Question: I am trying to got own background for every cell but it looks like:

Here's the code I'm working with
'''
cell.team1Label.backgroundColor = [UIColor clearColor];
cell.team2Label.backgroundColor = [UIColor clearColor];
cell.dateLabel.backgroundColor = [UIColor clearColor];
cell.timeLabel.backgroundColor = [UIColor clearColor];
cell.stadiumLabel.backgroundColor = [UIColor clearColor];
cell.contentView.backgroundColor = [UIColor colorWithPatternImage:[UIImage imageNamed:@"cell.png"]];
'''
Thanks
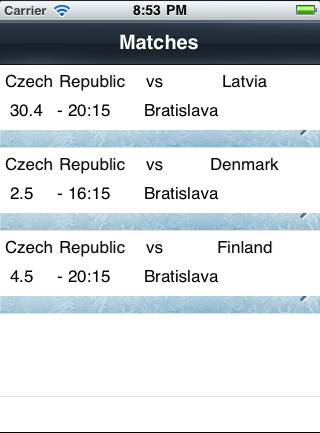
Answer: Looking at the 'UITableViewCell' class reference, there's a property called 'backgroundView' that should be the thing you're looking for.
'''
UIImageView *background = [[UIImageView alloc] initWithImage: [UIImage imageNamed: @"image"];
[cell setBackgroundView: background];
[background release];
'''
There's a property called 'selectedBackgroundView' as well, which is used instead of the regular one, when the cell is selected/highlighted.
EDIT: Just tried this code, at least it's working when the cell has one label inside of it. Not sure about multiple, but if you haven't added any other views to the cell it should work as intended.